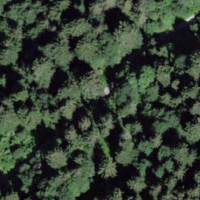
EUNIS habitat code: 43
Species observed at this site:
Tozzia alpina
Petasites albus